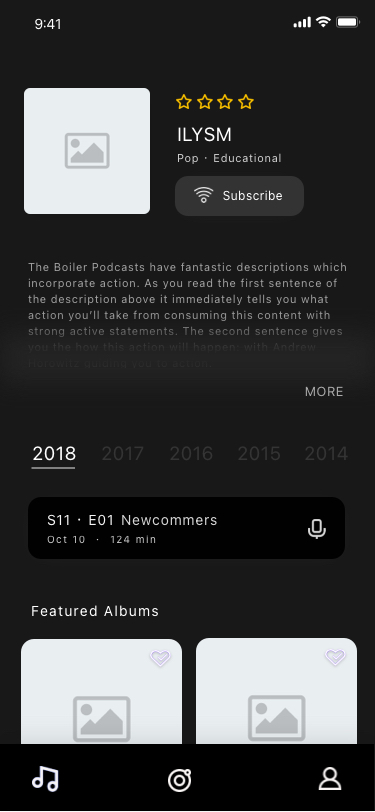
Text in this UI design:
Featured Albums